Question: I have this work thats work great.
'''
(function() {
// What JSON do you want to get? Note: If you're making a request from your own domain to your own domain, delete &callback=?.
var url = 'http://myurl/guest-posts/?category=ffm&format=json&callback=?';
$.getJSON(url).done(function(data) { // Adds the JSON to the data variable.
// Create the HTML string.
var headerContent = '<h1><a href="' + data.website.authenticUrl + '">' + data.website.siteTitle + '</a></h1>';
// Set the HTML.
$('#header').html(headerContent);
$(data.items).each(function() {
var post = '<a href="http://myurl/' + this.fullUrl + '"><h2>' + this.title + '</h2></a><img src= "'+this.assetUrl+'" alt ="'+this.filename+'"><a href="http://myurl/' + this.fullUrl + '">Read More</a>' ;
$('#blog').append(post);
});
});
})();
'''
I want it to show the 6 latest posts. I dont know how to loop it so that only the 6 newest posts will be showing. Overriding the older posts if you want to call it that.
ATM i have 3 posts assigned to the cateogry which show in the correct order. title, image thumbnail and then a read more link whcih goes to the post.
I just to loop it all so at any given time there is only 6 articles, being the most recent one first.
Quick image of it working.

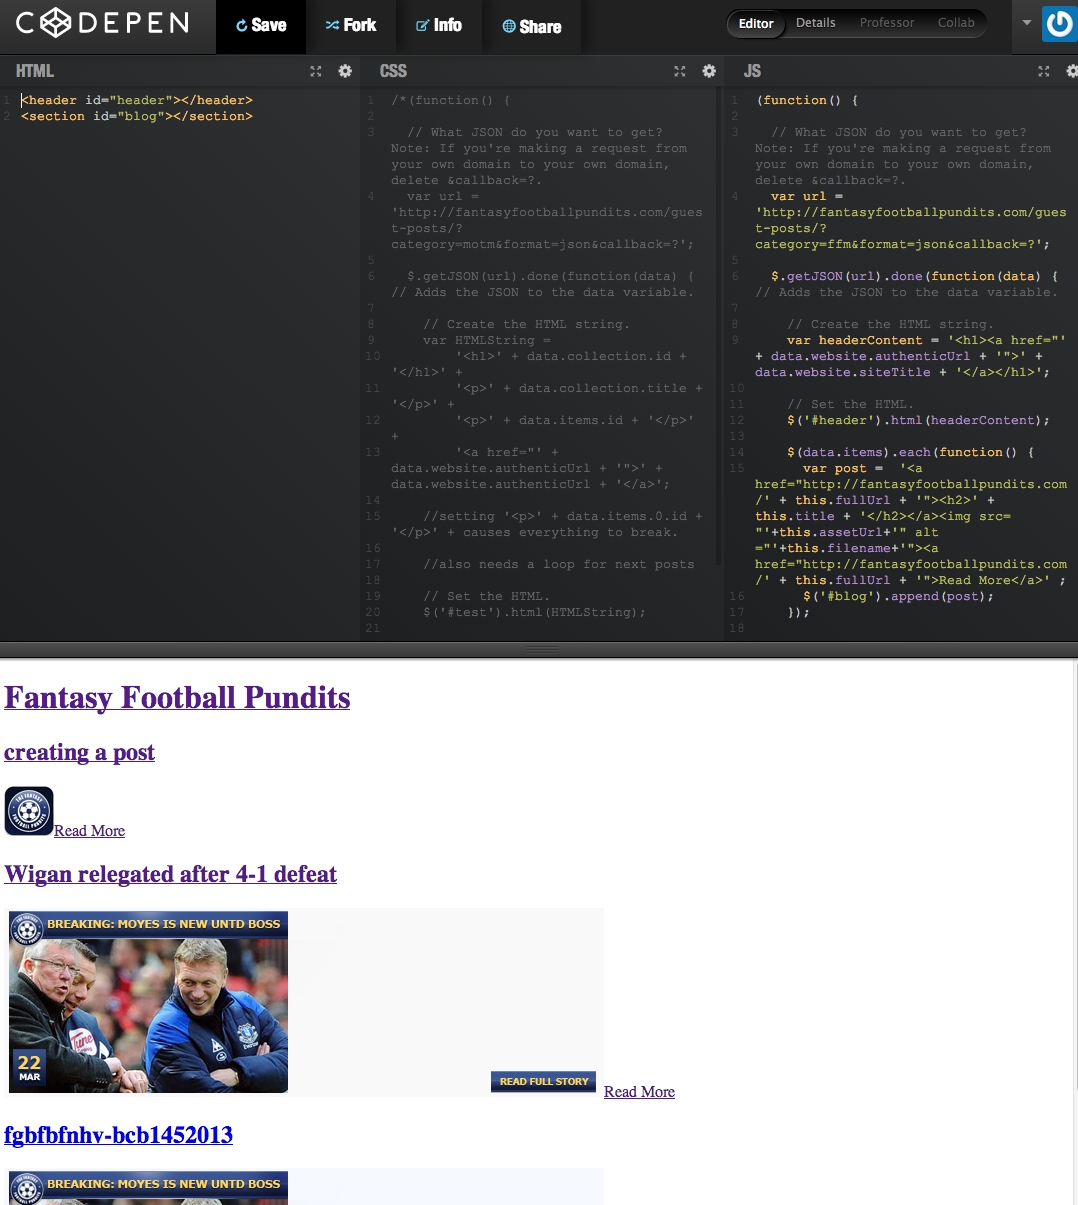
Answer: You can directly check for the index in .each() loop and break the loop after 6 times, like:
'''
$(data.items).each(function(index) {
if(index>5)
return false;
else{
var post = '<a href="my-url/' + this.fullUrl + '"><h2>' + this.title + '</h2></a><img src= "'+this.assetUrl+'" alt ="'+this.filename+'"><a href="my-url/' + this.fullUrl + '">Read More</a>' ;
$('#blog').append(post);
return true;
}
});
'''
This will break loop after 6 iterations!